Question: I have a main window that has a TEdit and a TButton that I need the handles to. They are both inside a TPanel. My code so far is
'''
public void SendPacket(string packet)
{
IntPtr hWnd = Window.FindWindow(null, "AlissaAnalyzer");
IntPtr panel = Window.FindWindowEx(hWnd, IntPtr.Zero, "TPanel", "");
IntPtr edithWnd = Window.FindWindowEx(panel, IntPtr.Zero, "TEdit", "");
IntPtr buttonhWnd = Window.FindWindowEx(panel, IntPtr.Zero, "TButton", "");
//Do stuff with handles
}
'''
This gives me the handles for the TPanel and the TButton, but 0 for the TEdit. I have no idea why this doesn't work since it follows the structure that Spy++ gives me:

Is there something I'm missing here? Do I need a different method to get the handle for TEdit? Am I using FindWindowEx wrong?
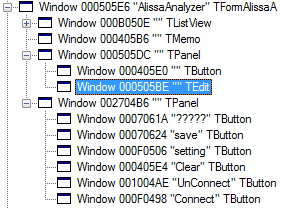
Answer: Spy++ shows that the edit box has no text in it. Strange, even the tButton has no caption. Finding the tEdit should work the first time but based on your other question but as soon as you send some text to the edit the FindWindowEx call will fail since you're always passing "" as the text. You can pass null instead to find any match.